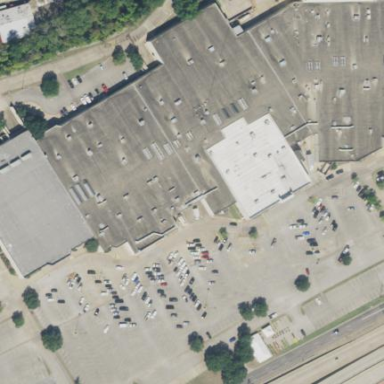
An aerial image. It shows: Mall building.